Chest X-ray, PA view. Patient: 76 years old, sex F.
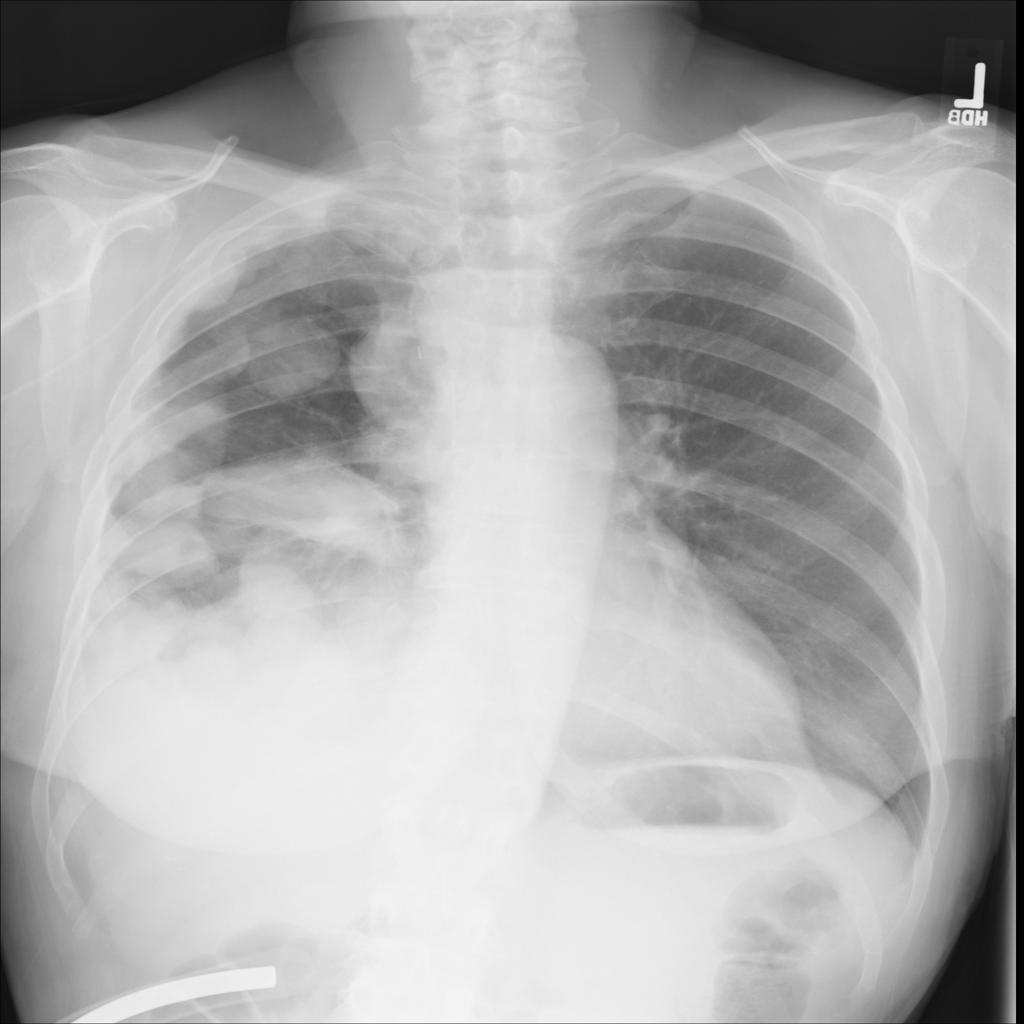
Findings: Mass